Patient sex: F
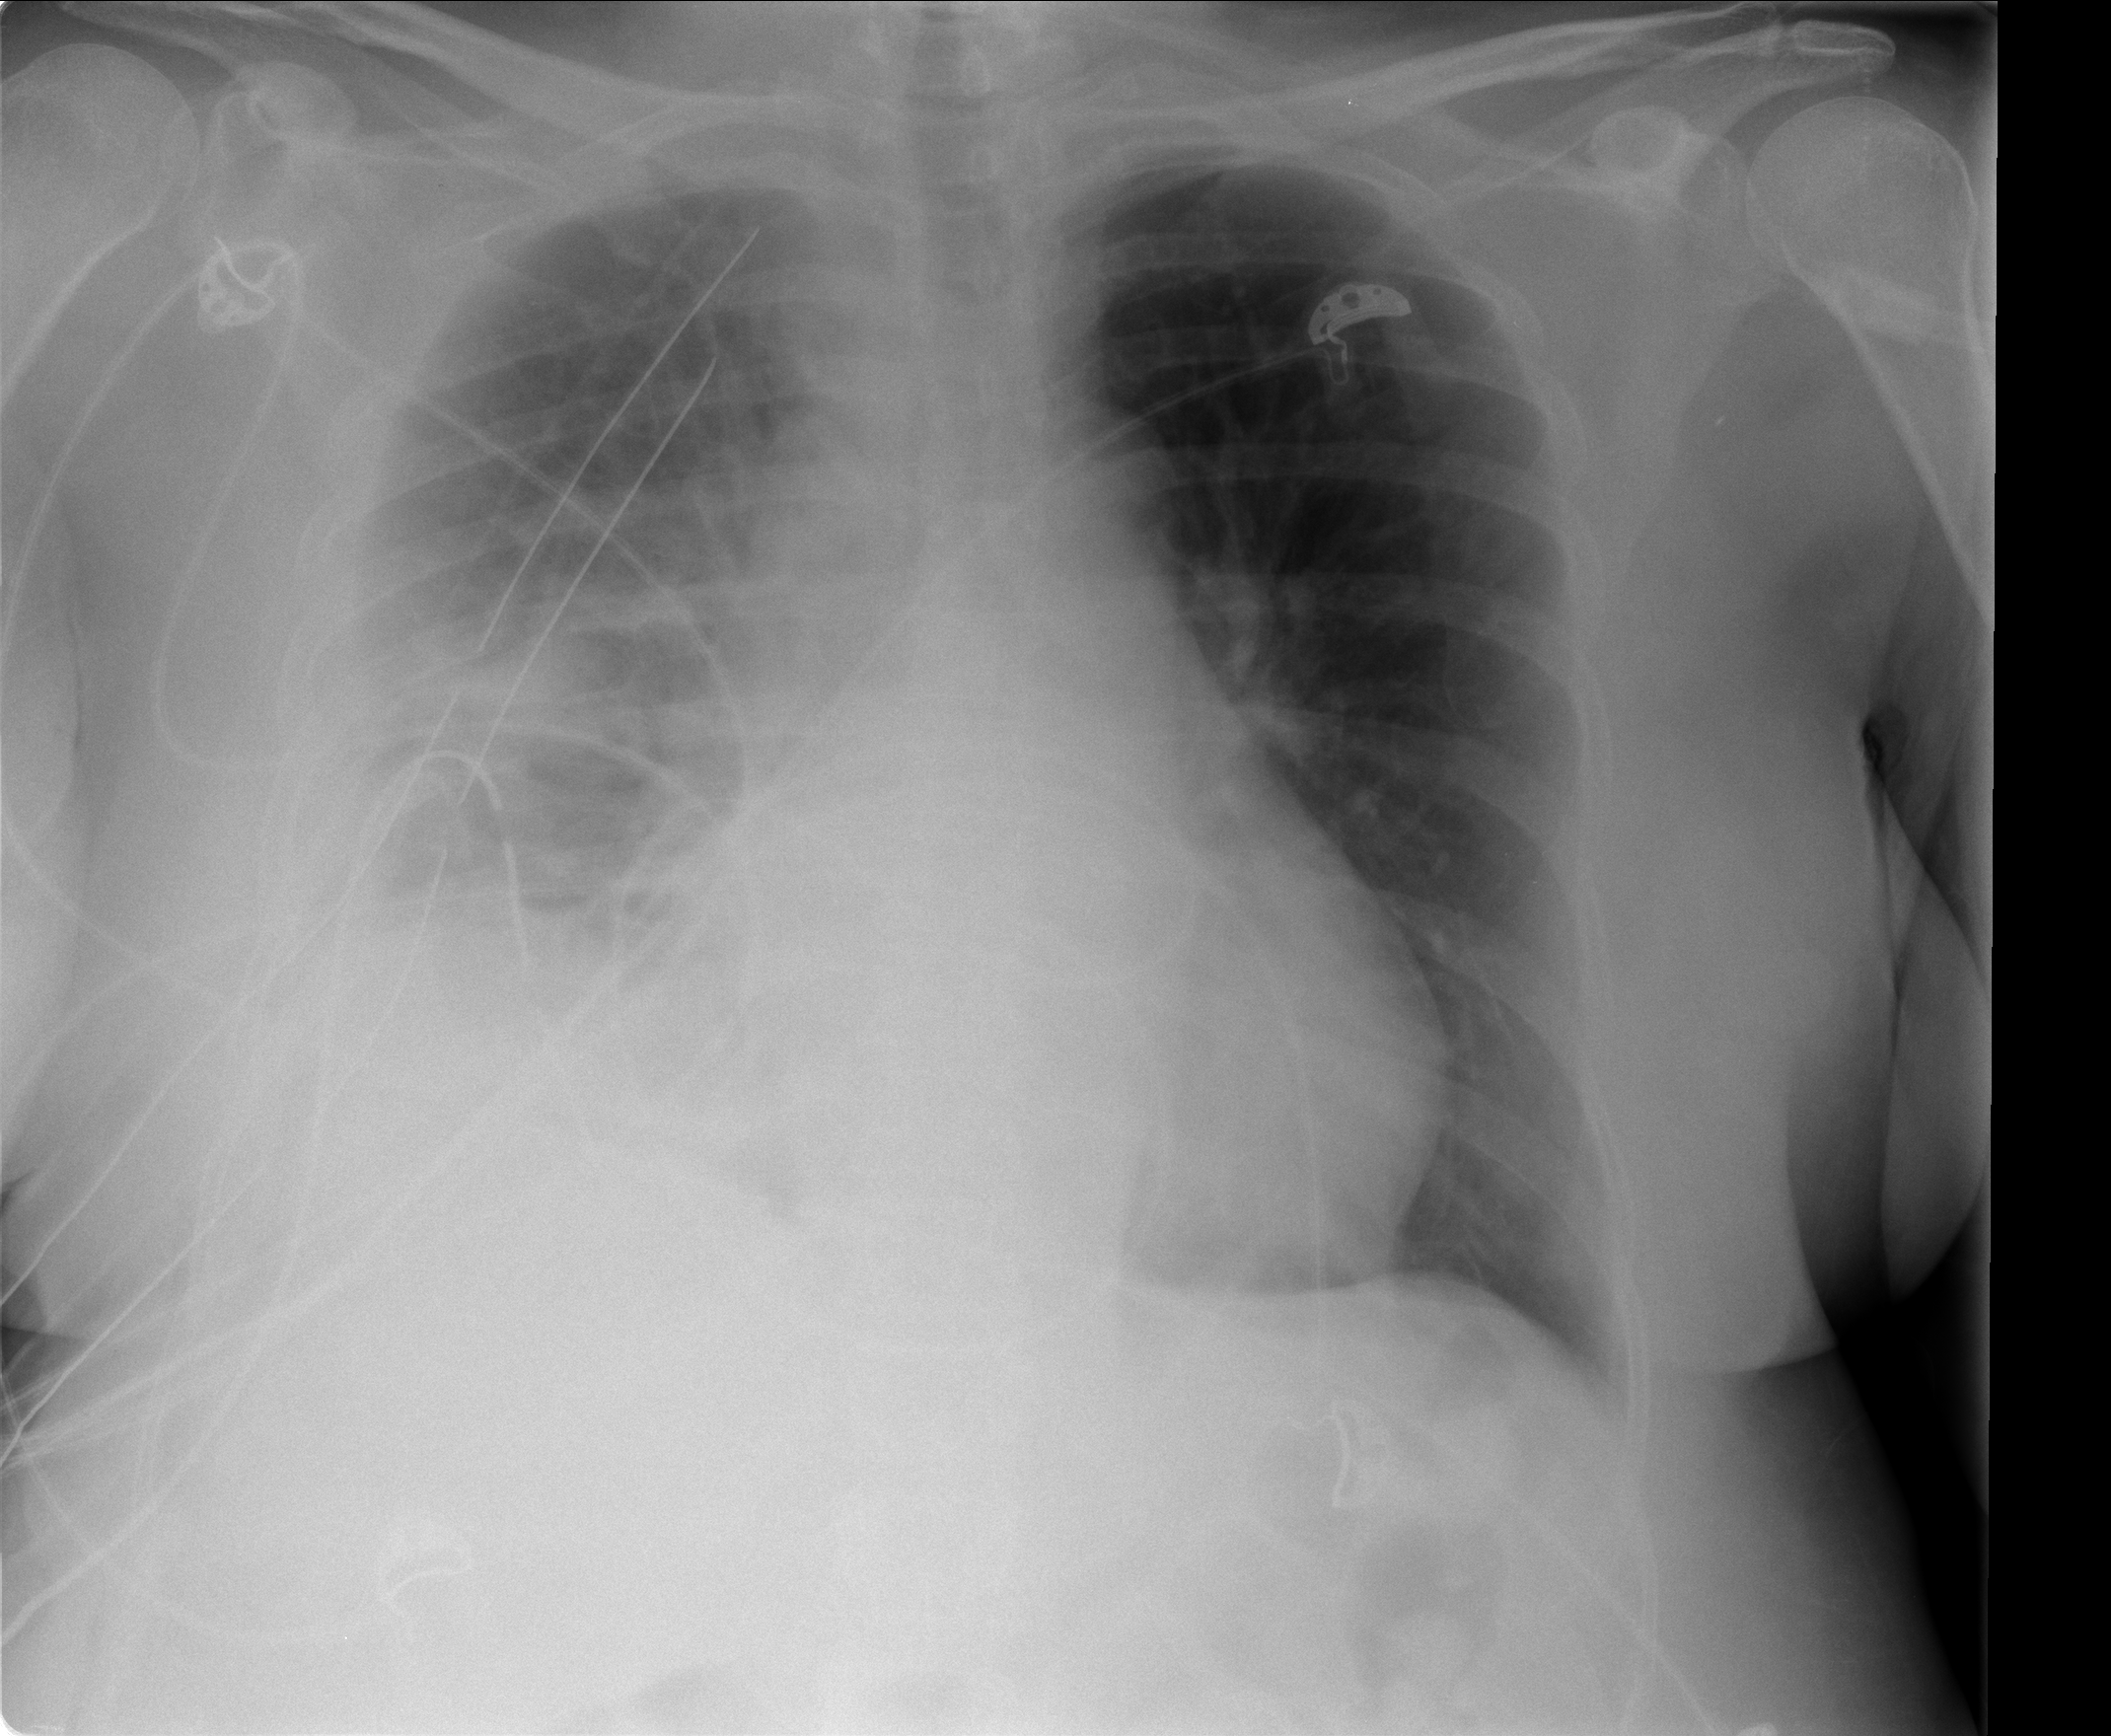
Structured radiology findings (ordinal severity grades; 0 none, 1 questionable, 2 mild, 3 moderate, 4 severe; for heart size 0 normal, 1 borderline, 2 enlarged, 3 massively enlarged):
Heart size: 2
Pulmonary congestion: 0
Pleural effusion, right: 3
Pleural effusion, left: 0
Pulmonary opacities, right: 2
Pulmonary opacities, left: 0
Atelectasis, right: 2
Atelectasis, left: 0